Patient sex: M
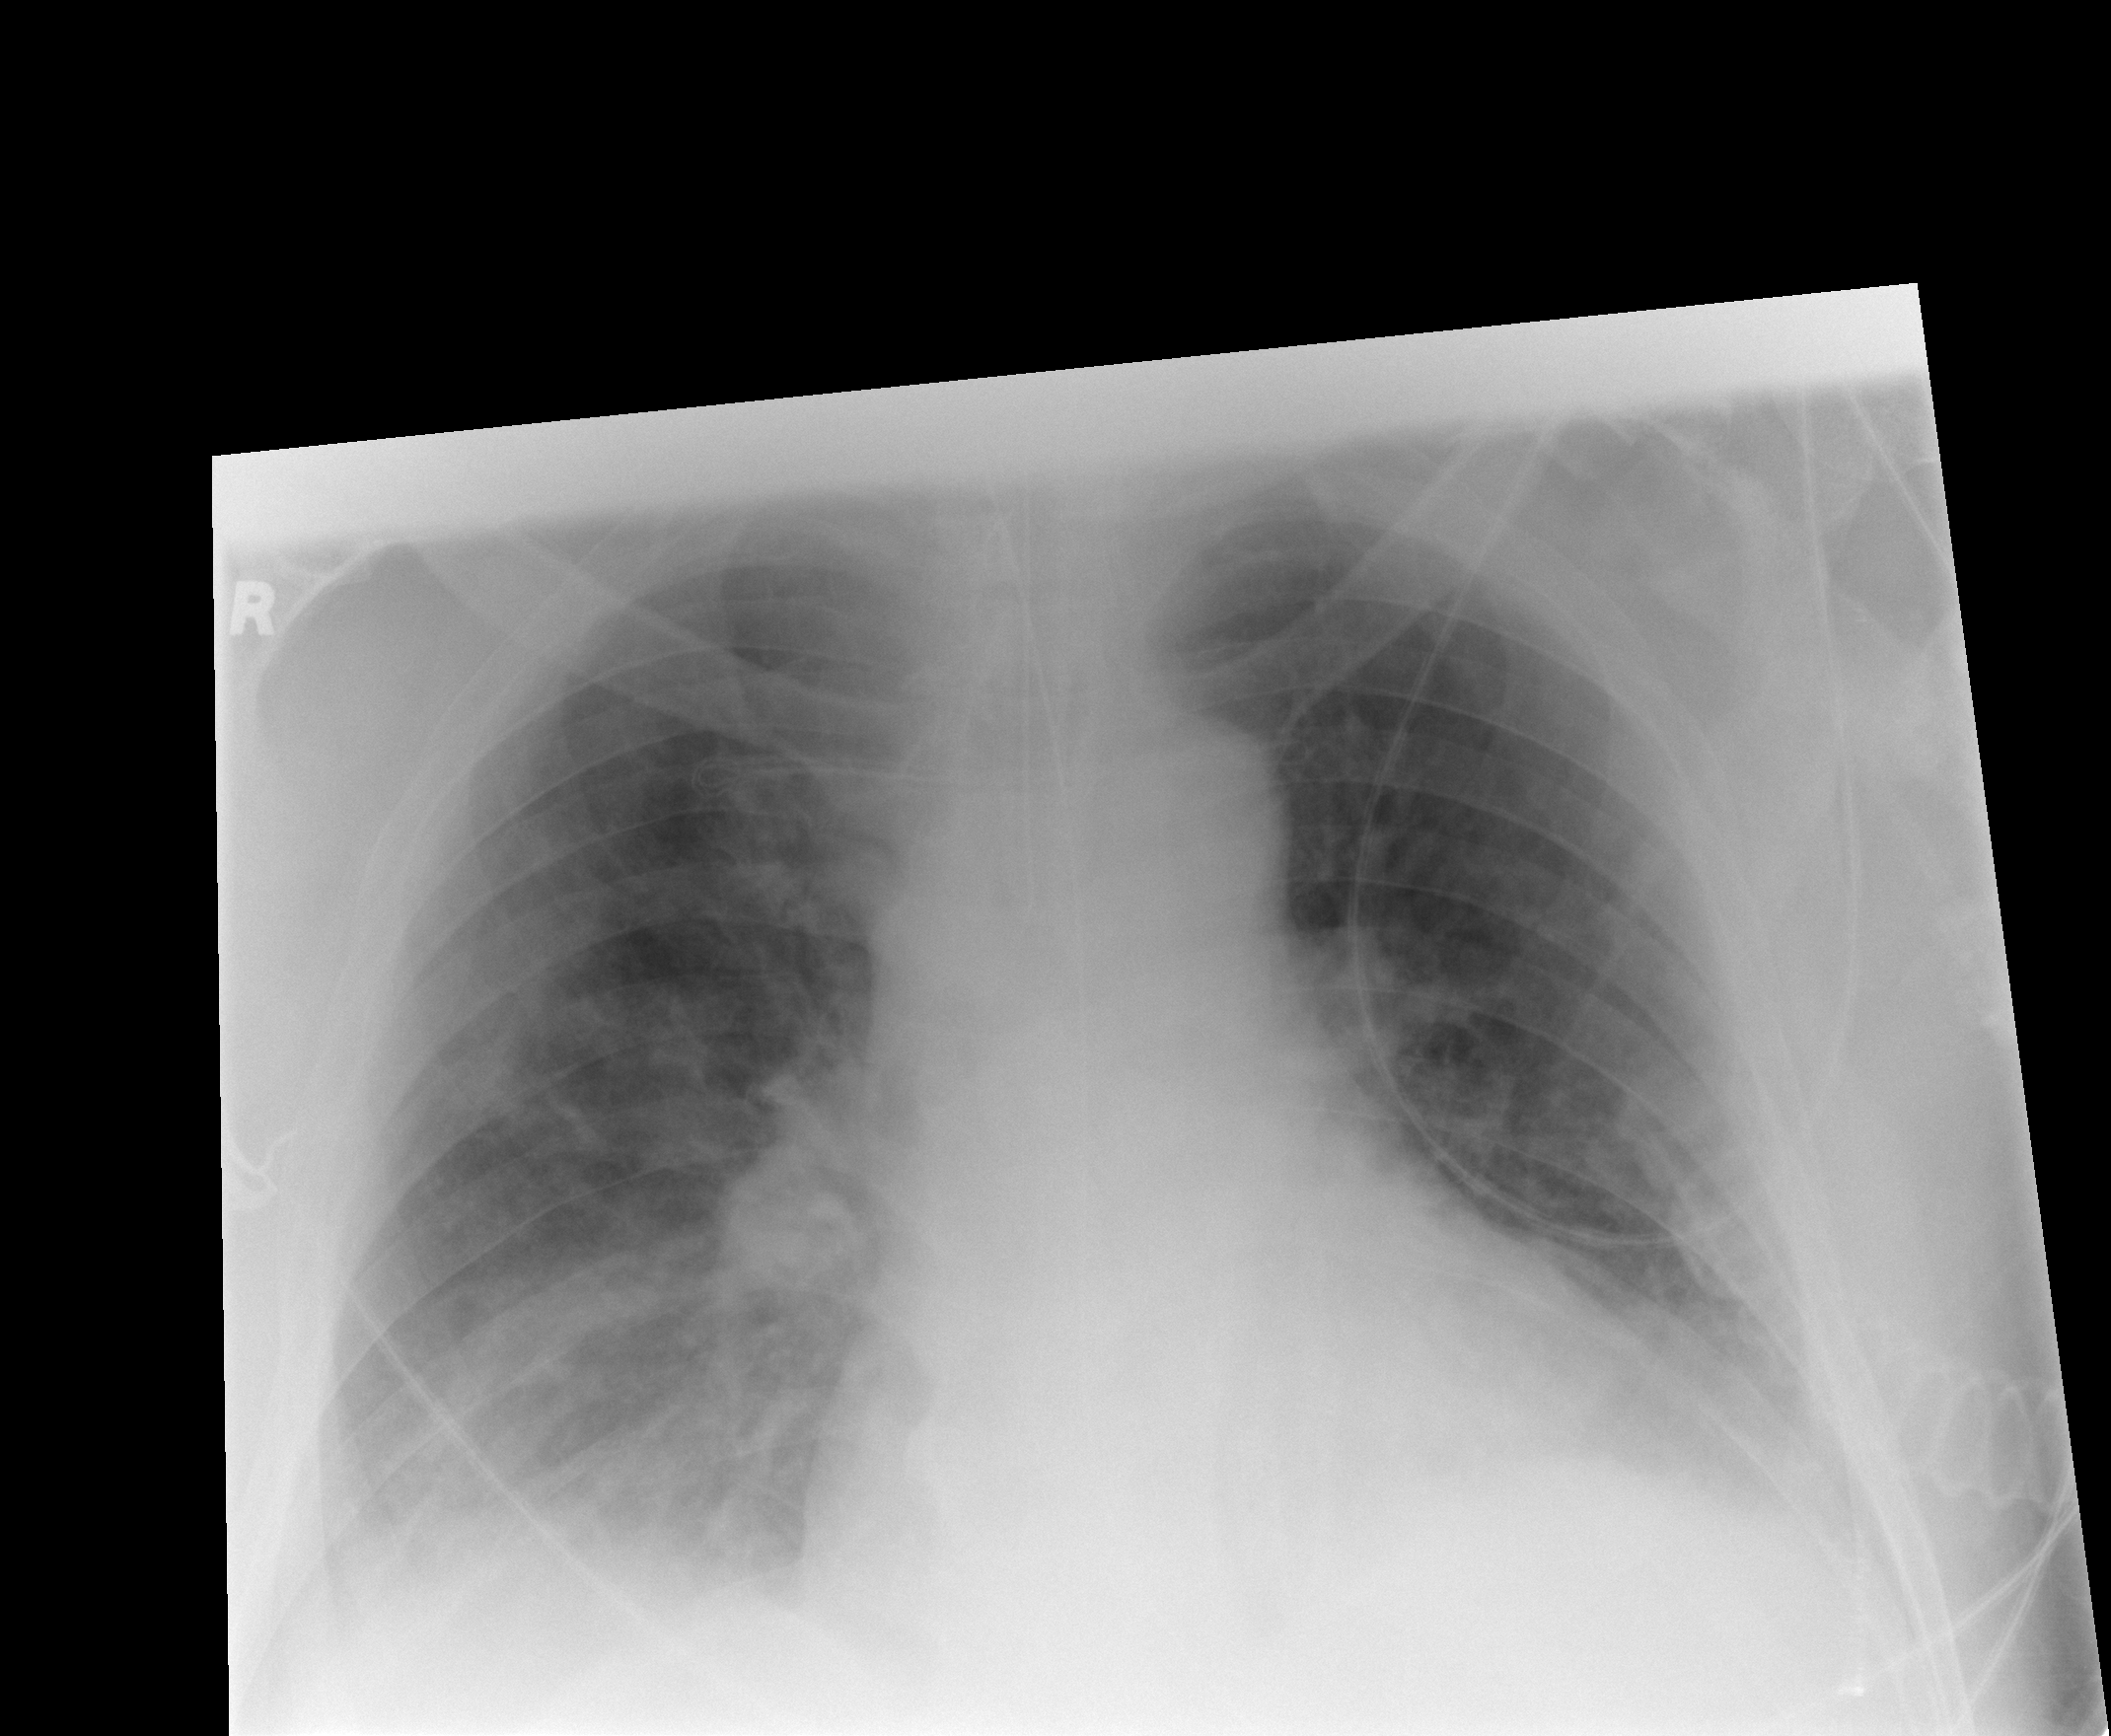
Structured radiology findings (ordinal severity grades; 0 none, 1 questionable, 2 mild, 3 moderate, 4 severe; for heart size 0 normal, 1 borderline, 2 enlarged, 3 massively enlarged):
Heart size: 2
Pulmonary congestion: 2
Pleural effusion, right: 0
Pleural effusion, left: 0
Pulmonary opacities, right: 2
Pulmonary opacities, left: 2
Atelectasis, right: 2
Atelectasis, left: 0